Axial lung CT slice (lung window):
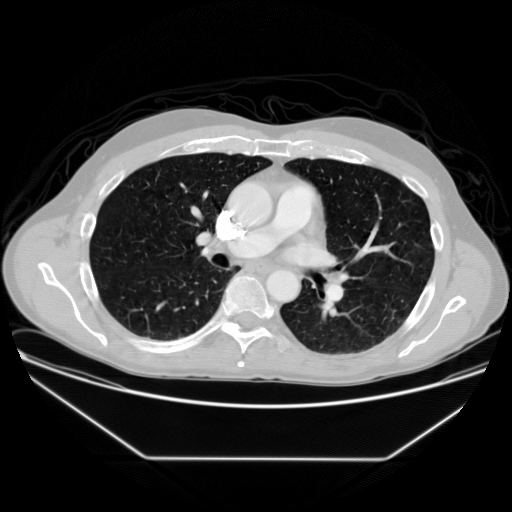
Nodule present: no